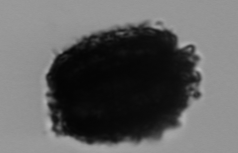
Label: Thalassiosira_TAG_external_detritus